Question: I have a table to which rows are added dynamically. One of the cells in each row includes a kendoSparkLine chart. Every time a new row is added, the charts in the previous rows disappear and must be redrawn. Each row has a 'Knockout' click binding that sets the context of the 'configuration panel' in the right (see attached image) to current 'ViewModel' representing the row. So after inserting a row I can click on each row missing the chart and click 'calculate' and the chart will appear.
Anyone can explain me this behavior?
How can I make sure that when adding a new row, the charts in the existing rows will still be there? Is traversing 'ViewModels' in a '$.each()' loop and calling 'refresh()' on each chart, the only elegant solution?

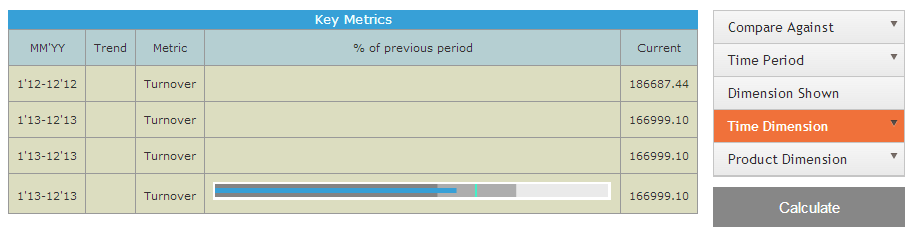
Answer: I ended up adding the '$.each()' loop I mentioned in the question, to the function that takes care of adding new rows in the 'Main ViewModel'. I loop through the 'observableArry()' of my 'row viewmodels' and call their 'calculate' function (except for the one just added). This works fine, and I knew I could do that. I wanted to avoid looping through my Array every time one adds new row to the table.
Here is some code:
'''
var rowVM = function () {
var self = this;
// Data
...
// state
...
// Operations
...
self.calculate = function () {
// logic
}
}
var MainVM = function () {
var.self = this;
...
// Data
self.rowVMs = ko.observableArray([]);
// Operations
...
self.addRow() {
var row = new rowVM();
self.rowVMs.push(row);
self.setCurrentRow(row);
$.each(self.rowVMs, function(index, vm) {
if(vm.bulletchart) // The one just added is ignored
vm.calculate();
});
}
self.setCurrentRow(current) {
// update currentRow observable obj
// draw config. panel
...
}
}
'''